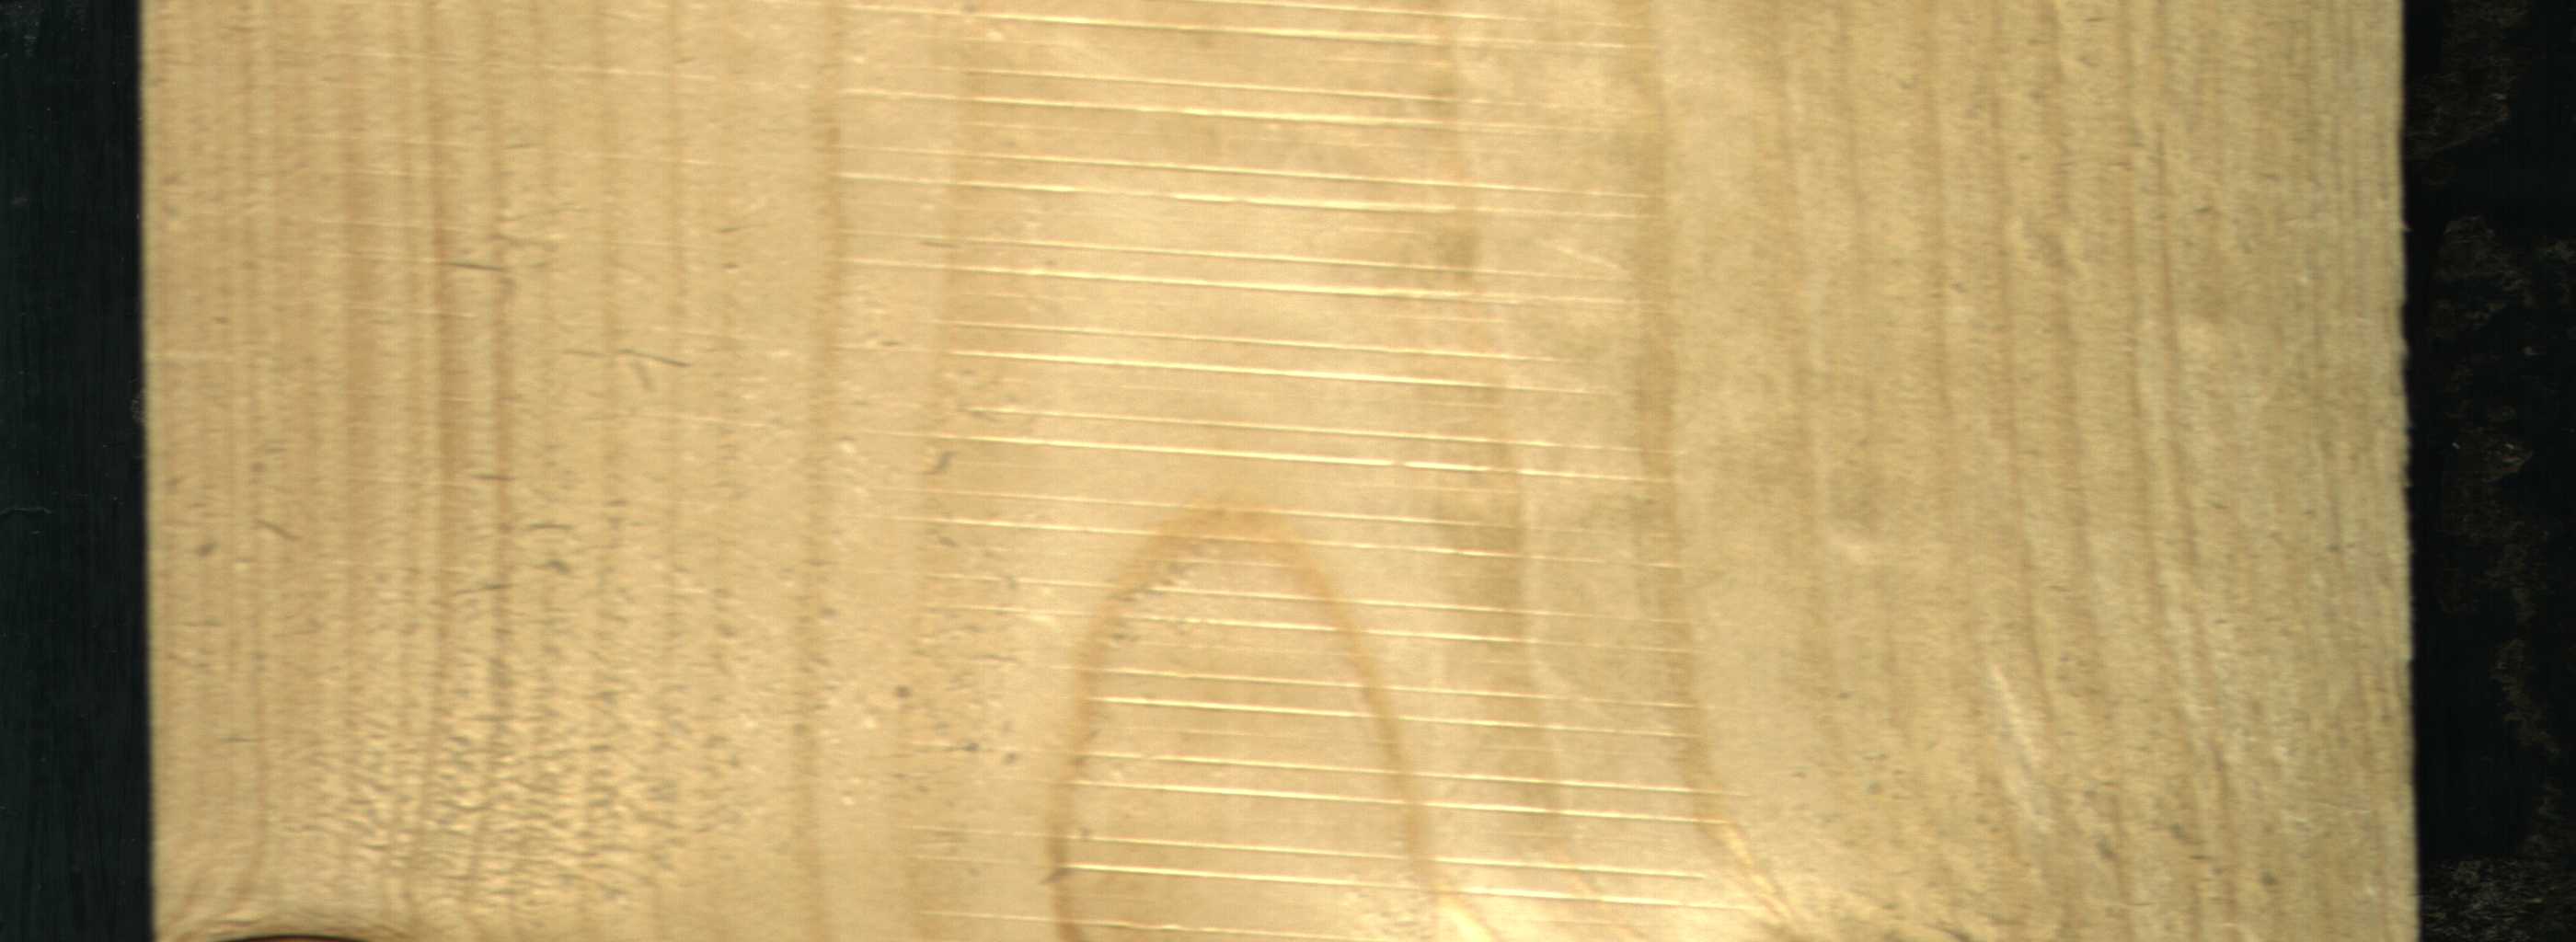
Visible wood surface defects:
Dead_Knot